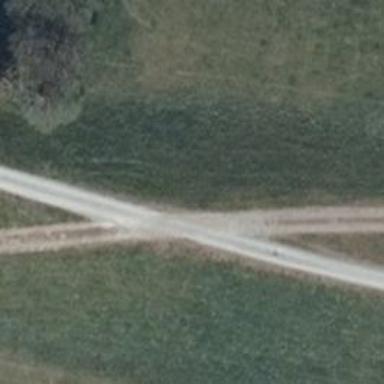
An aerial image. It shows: Path with grade3 tracktype and embankment.